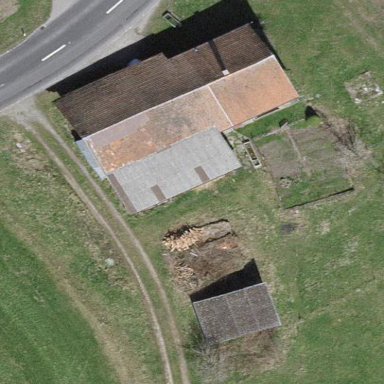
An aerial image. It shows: Farmyard area.